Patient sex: F
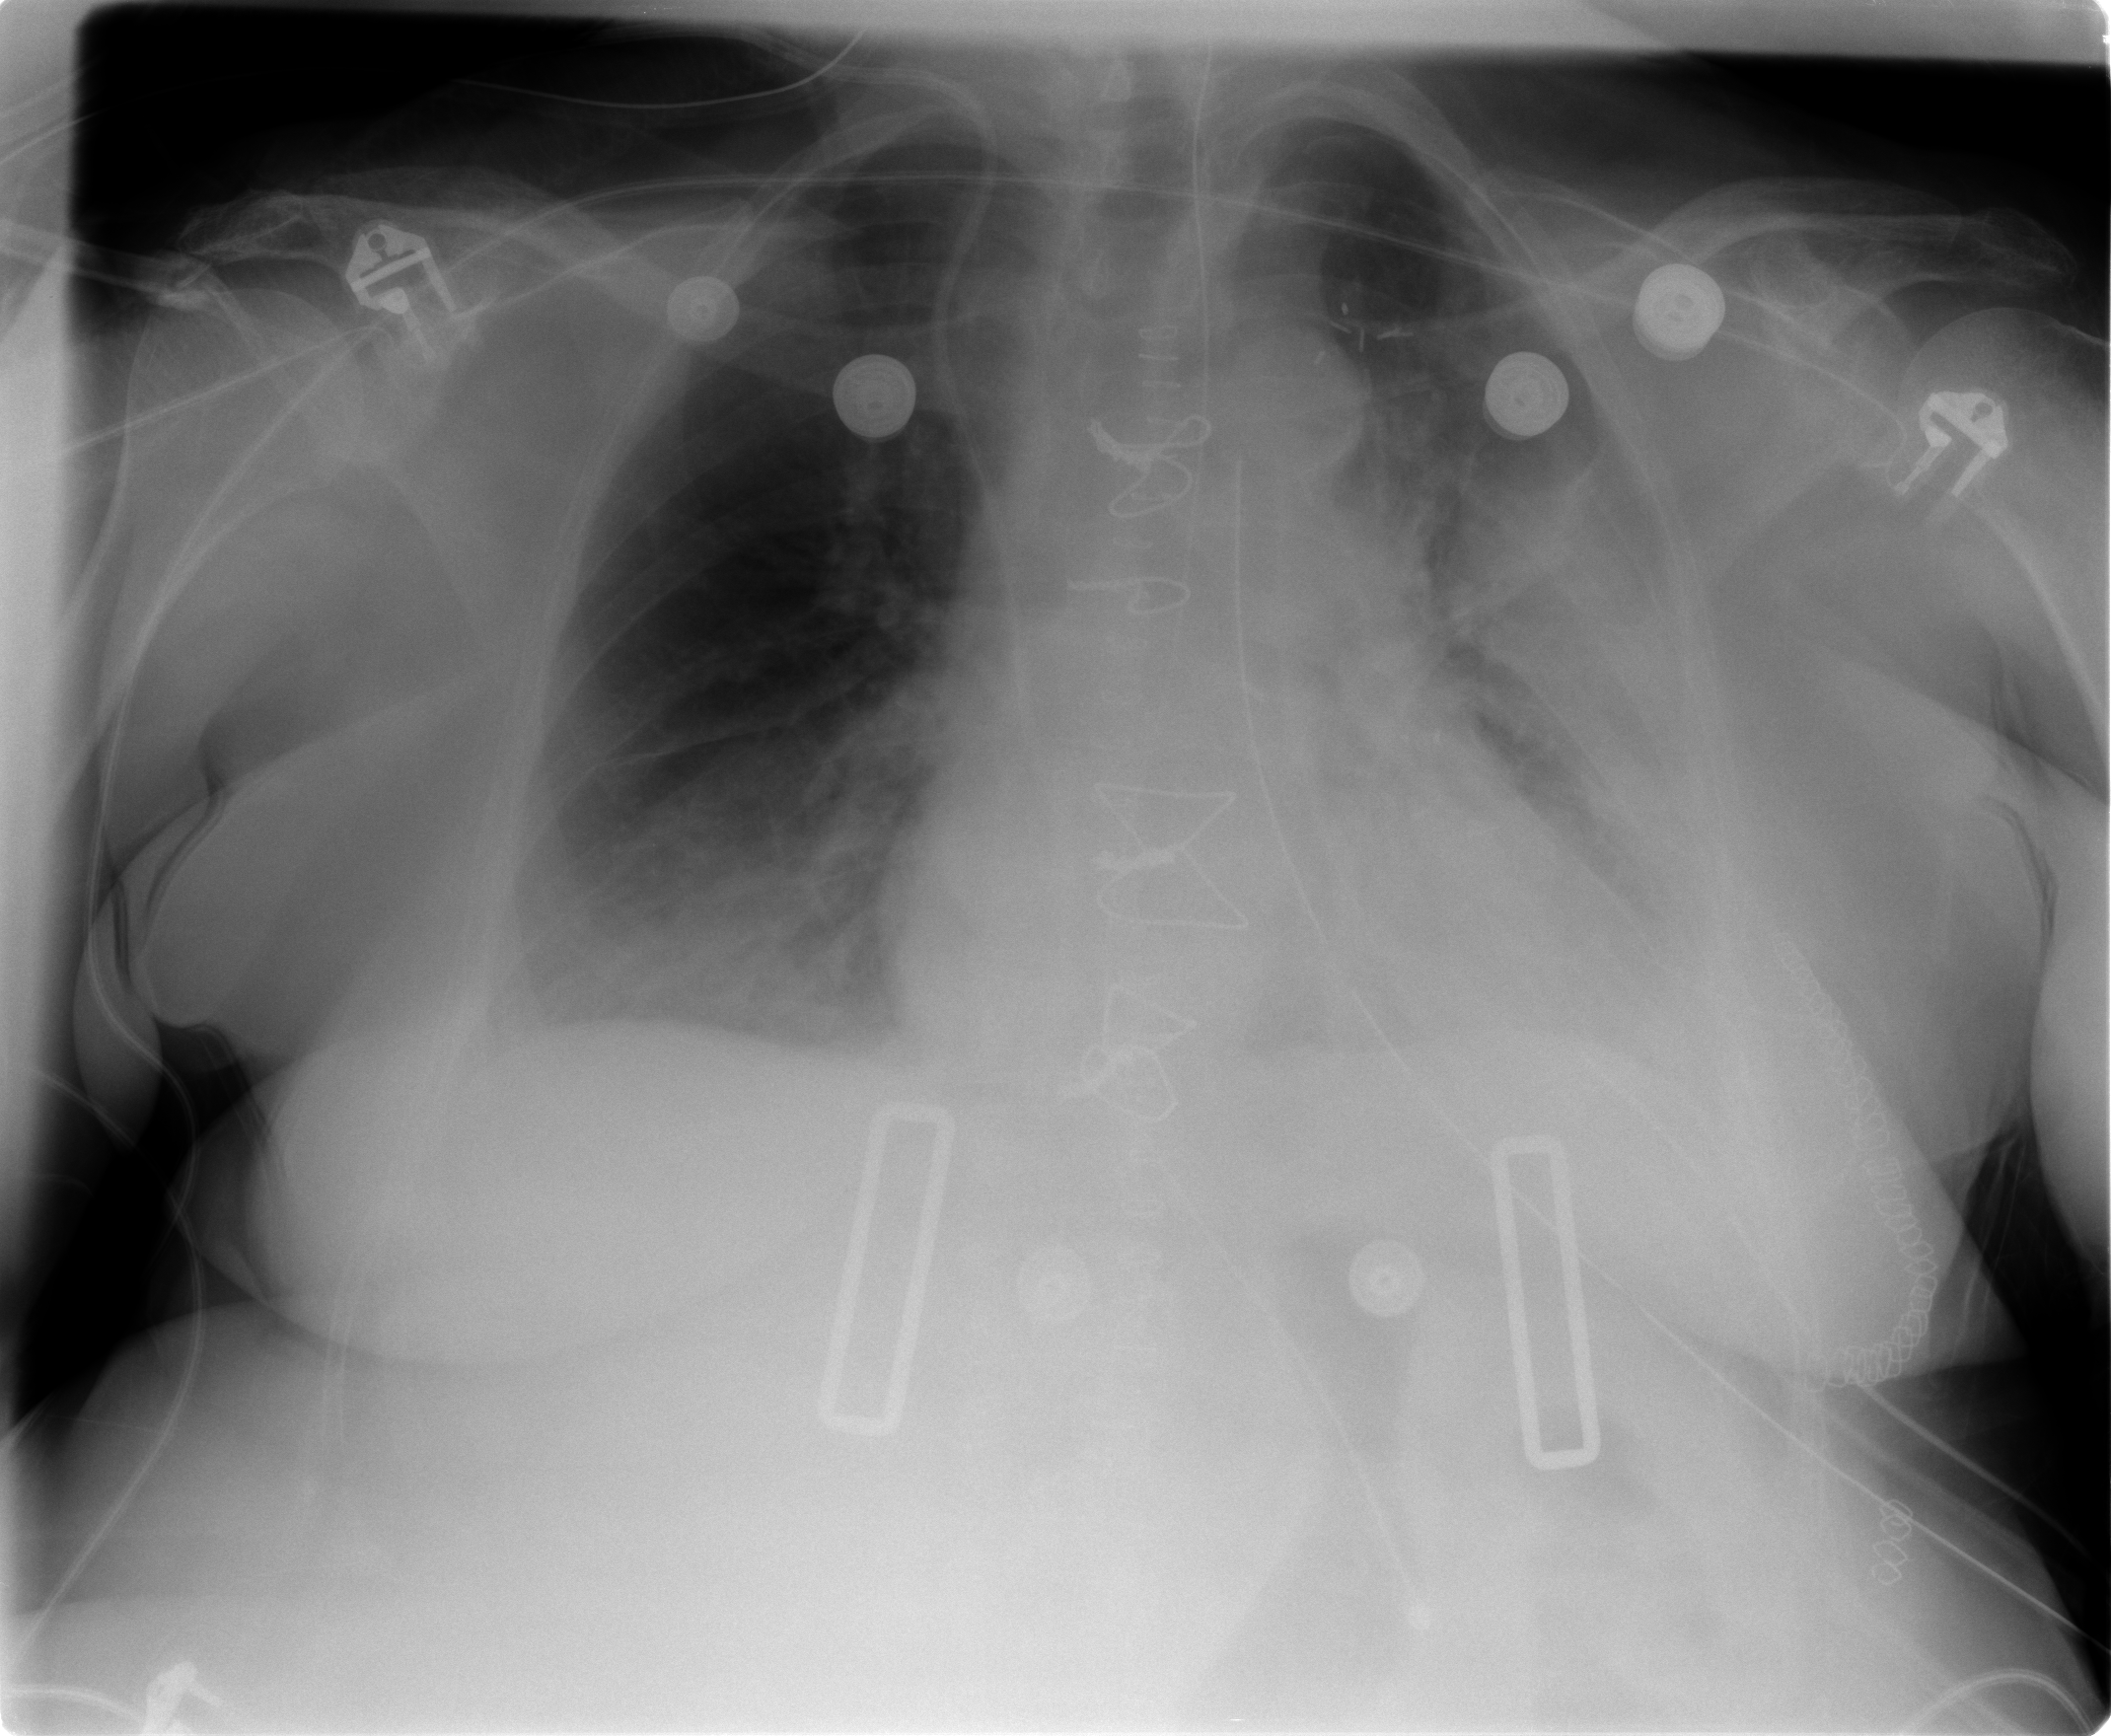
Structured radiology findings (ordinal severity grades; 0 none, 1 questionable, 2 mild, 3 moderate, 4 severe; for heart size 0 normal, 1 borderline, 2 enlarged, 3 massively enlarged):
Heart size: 2
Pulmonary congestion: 2
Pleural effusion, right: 2
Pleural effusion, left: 3
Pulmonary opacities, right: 0
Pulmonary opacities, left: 2
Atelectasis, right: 2
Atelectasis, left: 3